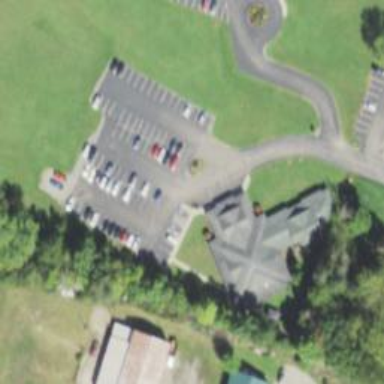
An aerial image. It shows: Healthcare clinic.